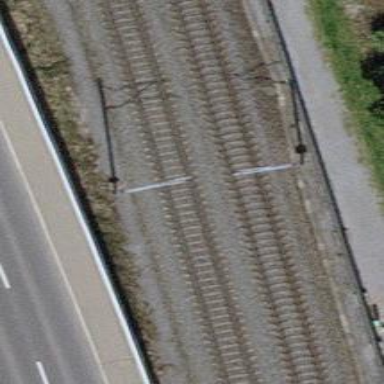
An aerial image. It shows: Single-track electrified railway with contact line.